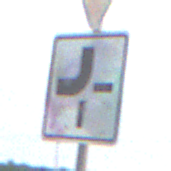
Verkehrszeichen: VerlaufVorfahrtsstrasse2
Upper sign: VorfahrtGewaehren
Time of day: SunriseSunset
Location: Outdoor (Nature)
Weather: PartlyCloudy
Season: NotSpecified
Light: Natural